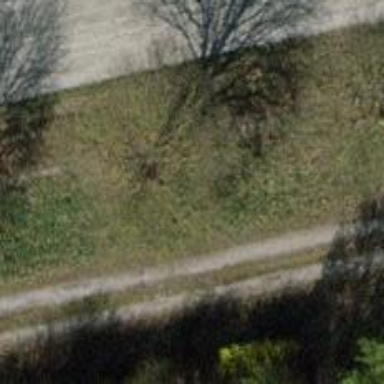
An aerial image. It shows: Deciduous tree along avenue.